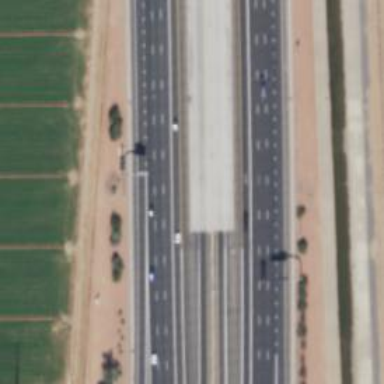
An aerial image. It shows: Motorway link.